Question: I have a rather complex application at <URL>.
Anyway, it runs fine as long as it's in the main thread, but as soon as I try place it on a new thread, the Rtmpdump code crashes. It's a memory thing, but I can't see where I am going wrong. Does anyone mind telling me whats going on?
The part of the code in question is <URL>
'''
- (void)startTheBackgroundJob:(NSArray *) args {
NSAutoreleasePool *pool = [[NSAutoreleasePool alloc] init];
NSString *thePid = [args objectAtIndex:0];
NSString *flvPath = [args objectAtIndex:1];
NSString *mp4Path = [args objectAtIndex:2];
[self performSelectorOnMainThread:@selector(updateProgressBar:) withObject:flvPath waitUntilDone:NO];
[self getFlashFile:thePid withFlvPathName: flvPath];
NSFileManager *fileManager = [NSFileManager defaultManager];
if([fileManager fileExistsAtPath:flvPath]){
NSNumber *filesize = 0;
NSDictionary *fileAttributes = [[NSFileManager defaultManager] fileAttributesAtPath:flvPath traverseLink:NO];
if(fileAttributes != nil){
filesize = [fileAttributes objectForKey:NSFileSize];
}
if([filesize longLongValue] > 1024){
[self removeFlvWrapper:flvPath withMp4PathName:mp4Path];
}
[fileManager removeItemAtPath:flvPath error:NULL];
}
[fileManager release];
[pool drain];}
- (void)beginDownload:(NSString *) thePid withDocumentsFolder:(NSString *) documentsDirectory andTempFolder:(NSString *) tempDirectory {
NSString *flvPath = [NSString stringWithFormat:@"%@/%@.flv", tempDirectory, thePid];
NSString *mp4Path = [NSString stringWithFormat:@"%@/%@.mp4", documentsDirectory, thePid];
NSArray *extraArgs = [[NSArray alloc] initWithObjects:thePid, flvPath, mp4Path, nil];
[NSThread detachNewThreadSelector:@selector(startTheBackgroundJob:) toTarget:self withObject:extraArgs];}
'''
Stacktrace:
'''
#0 getStream (argc=16, argv=0x65a0140) at /Users/colinb/Documents/iStreamer-Download-Manager/rtmpdump.c:746
#1 0x0003c297 in -[iplayerFetch getFlashFile:withFlvPathName:] (self=0x658ced0, _cmd=0x58da66, thePid=0x793e8b0, flvPath=0x65994c0) at /Users/colinb/Documents/iStreamer-Download-Manager/iplayerFetch.m:168
#2 0x0003b776 in -[iplayerFetch startTheBackgroundJob:] (self=0x658ced0, _cmd=0x58daca, args=0x6599490) at /Users/bigbadowl/Documents/iStreamer-Download-Manager/iplayerFetch.m:33
#3 0x019a4d4c in -[NSThread main] ()
#4 0x019a4cd8 in __NSThread__main__ ()
#5 0x97ca385d in _pthread_start ()
#6 0x97ca36e2 in thread_start ()
Program received signal: "EXC_BAD_ACCESS".
'''

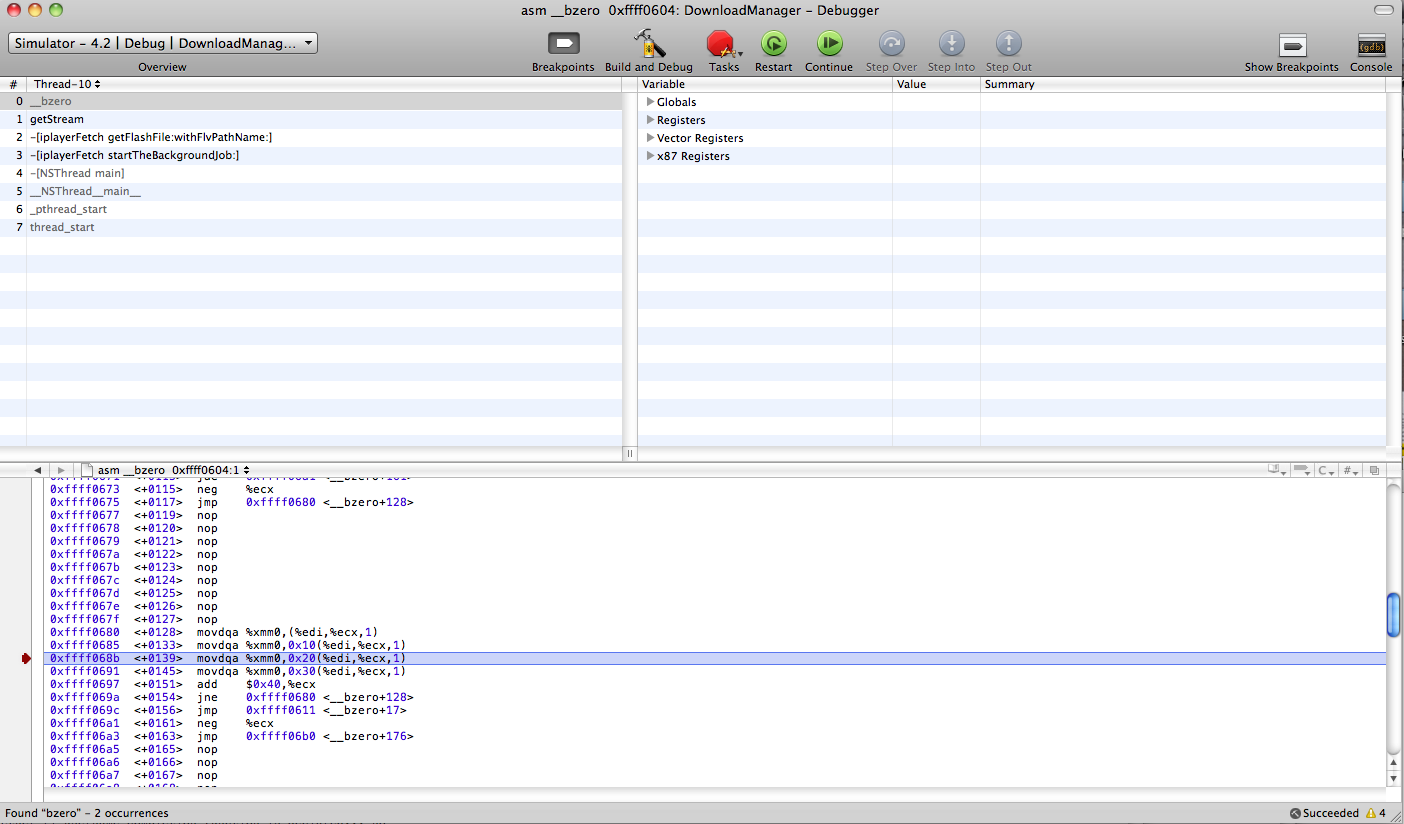
Answer: # When a crash occurs, there will be a backtrace.
Post it.
Either your program will break in the debugger, and the call stack will be in the debugger UI (or you can type 'bt
With that, the cause of the crash is often quite obvious. Without that, we are left to critique the code.
---
The memory management between threads is very haphazard in the code posted. 'extraArgs' is being leaked, most likely. You need to 'release' it in the receiving thread (or in the main thread once you know the receiving thread is done with it). Note that 'autorelease' cannot be used to transfer ownership of an object from one thread to another.
Given the lack of a crash and the claim that the code works fine on main thread, but not when threaded, my best guess is that you are abusing a non-threadsafe API from multiple threads, potentially also triggering UI updates from outside the main thread.
Namely, is 'removeFlvWrapper:*' thread safe? Remember that the Foundation collection classes are .
---
Is your '[self getFlashFile:thePid withFlvPathName: flvPath];' method thread safe? What about the function it calls? Is this being fired up only once or do you have multiple threads?